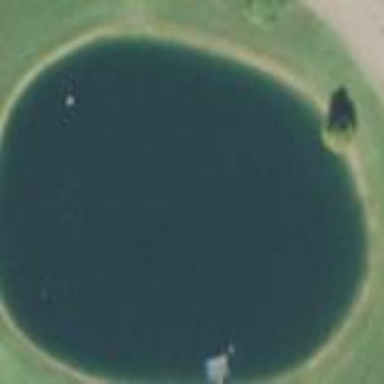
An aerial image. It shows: Pond with natural water.